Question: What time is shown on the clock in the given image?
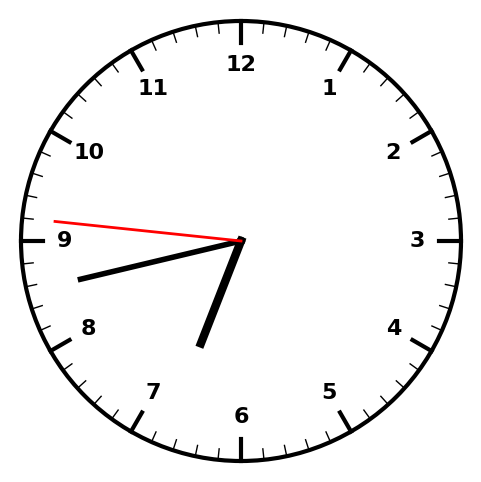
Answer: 06:42:46